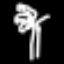
Label: palm tree